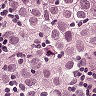
Metastatic tissue present: yes